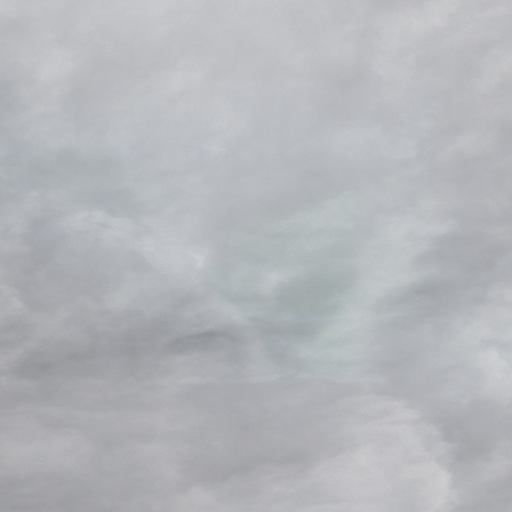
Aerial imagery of rock in Alaska named Hague Rock containing only unknown